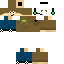
A male human skin with medium skin, wearing brown long hair dressed in a blue hoodie and black pants, featuring a closed mouth.